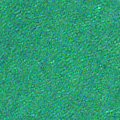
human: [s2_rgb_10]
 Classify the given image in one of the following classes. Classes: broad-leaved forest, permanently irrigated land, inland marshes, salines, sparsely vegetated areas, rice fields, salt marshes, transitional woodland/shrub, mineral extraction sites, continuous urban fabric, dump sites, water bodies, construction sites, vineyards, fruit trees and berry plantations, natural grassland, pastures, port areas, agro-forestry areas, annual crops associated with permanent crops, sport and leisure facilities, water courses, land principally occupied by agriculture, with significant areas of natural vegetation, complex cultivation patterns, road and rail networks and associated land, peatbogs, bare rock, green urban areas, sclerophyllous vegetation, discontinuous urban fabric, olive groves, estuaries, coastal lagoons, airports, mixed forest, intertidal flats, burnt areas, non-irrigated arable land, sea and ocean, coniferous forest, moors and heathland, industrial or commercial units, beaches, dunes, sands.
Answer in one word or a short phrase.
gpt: sea and ocean